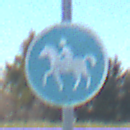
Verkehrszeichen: Reitweg
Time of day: MorningAfternoon
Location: Outdoor (Nature)
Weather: PartlyCloudy
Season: NotSpecified
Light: Natural